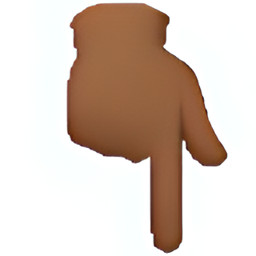
Name: white down pointing backhand index
Emoji: 👇🏾
Group: People & Body
Sub-group: hand-single-finger